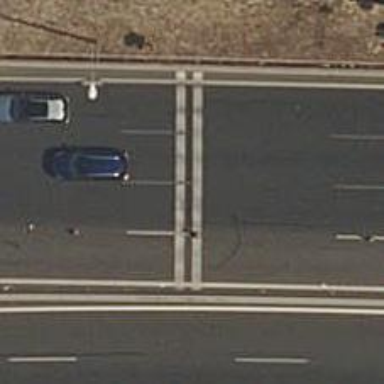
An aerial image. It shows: Traffic calming measure in place: rumble strips.